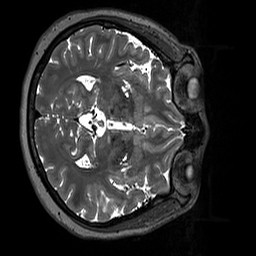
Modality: T2w
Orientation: axial
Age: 44
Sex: male
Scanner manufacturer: siemens
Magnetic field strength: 3 T
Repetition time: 3.2 s
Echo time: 0.412 s